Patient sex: M
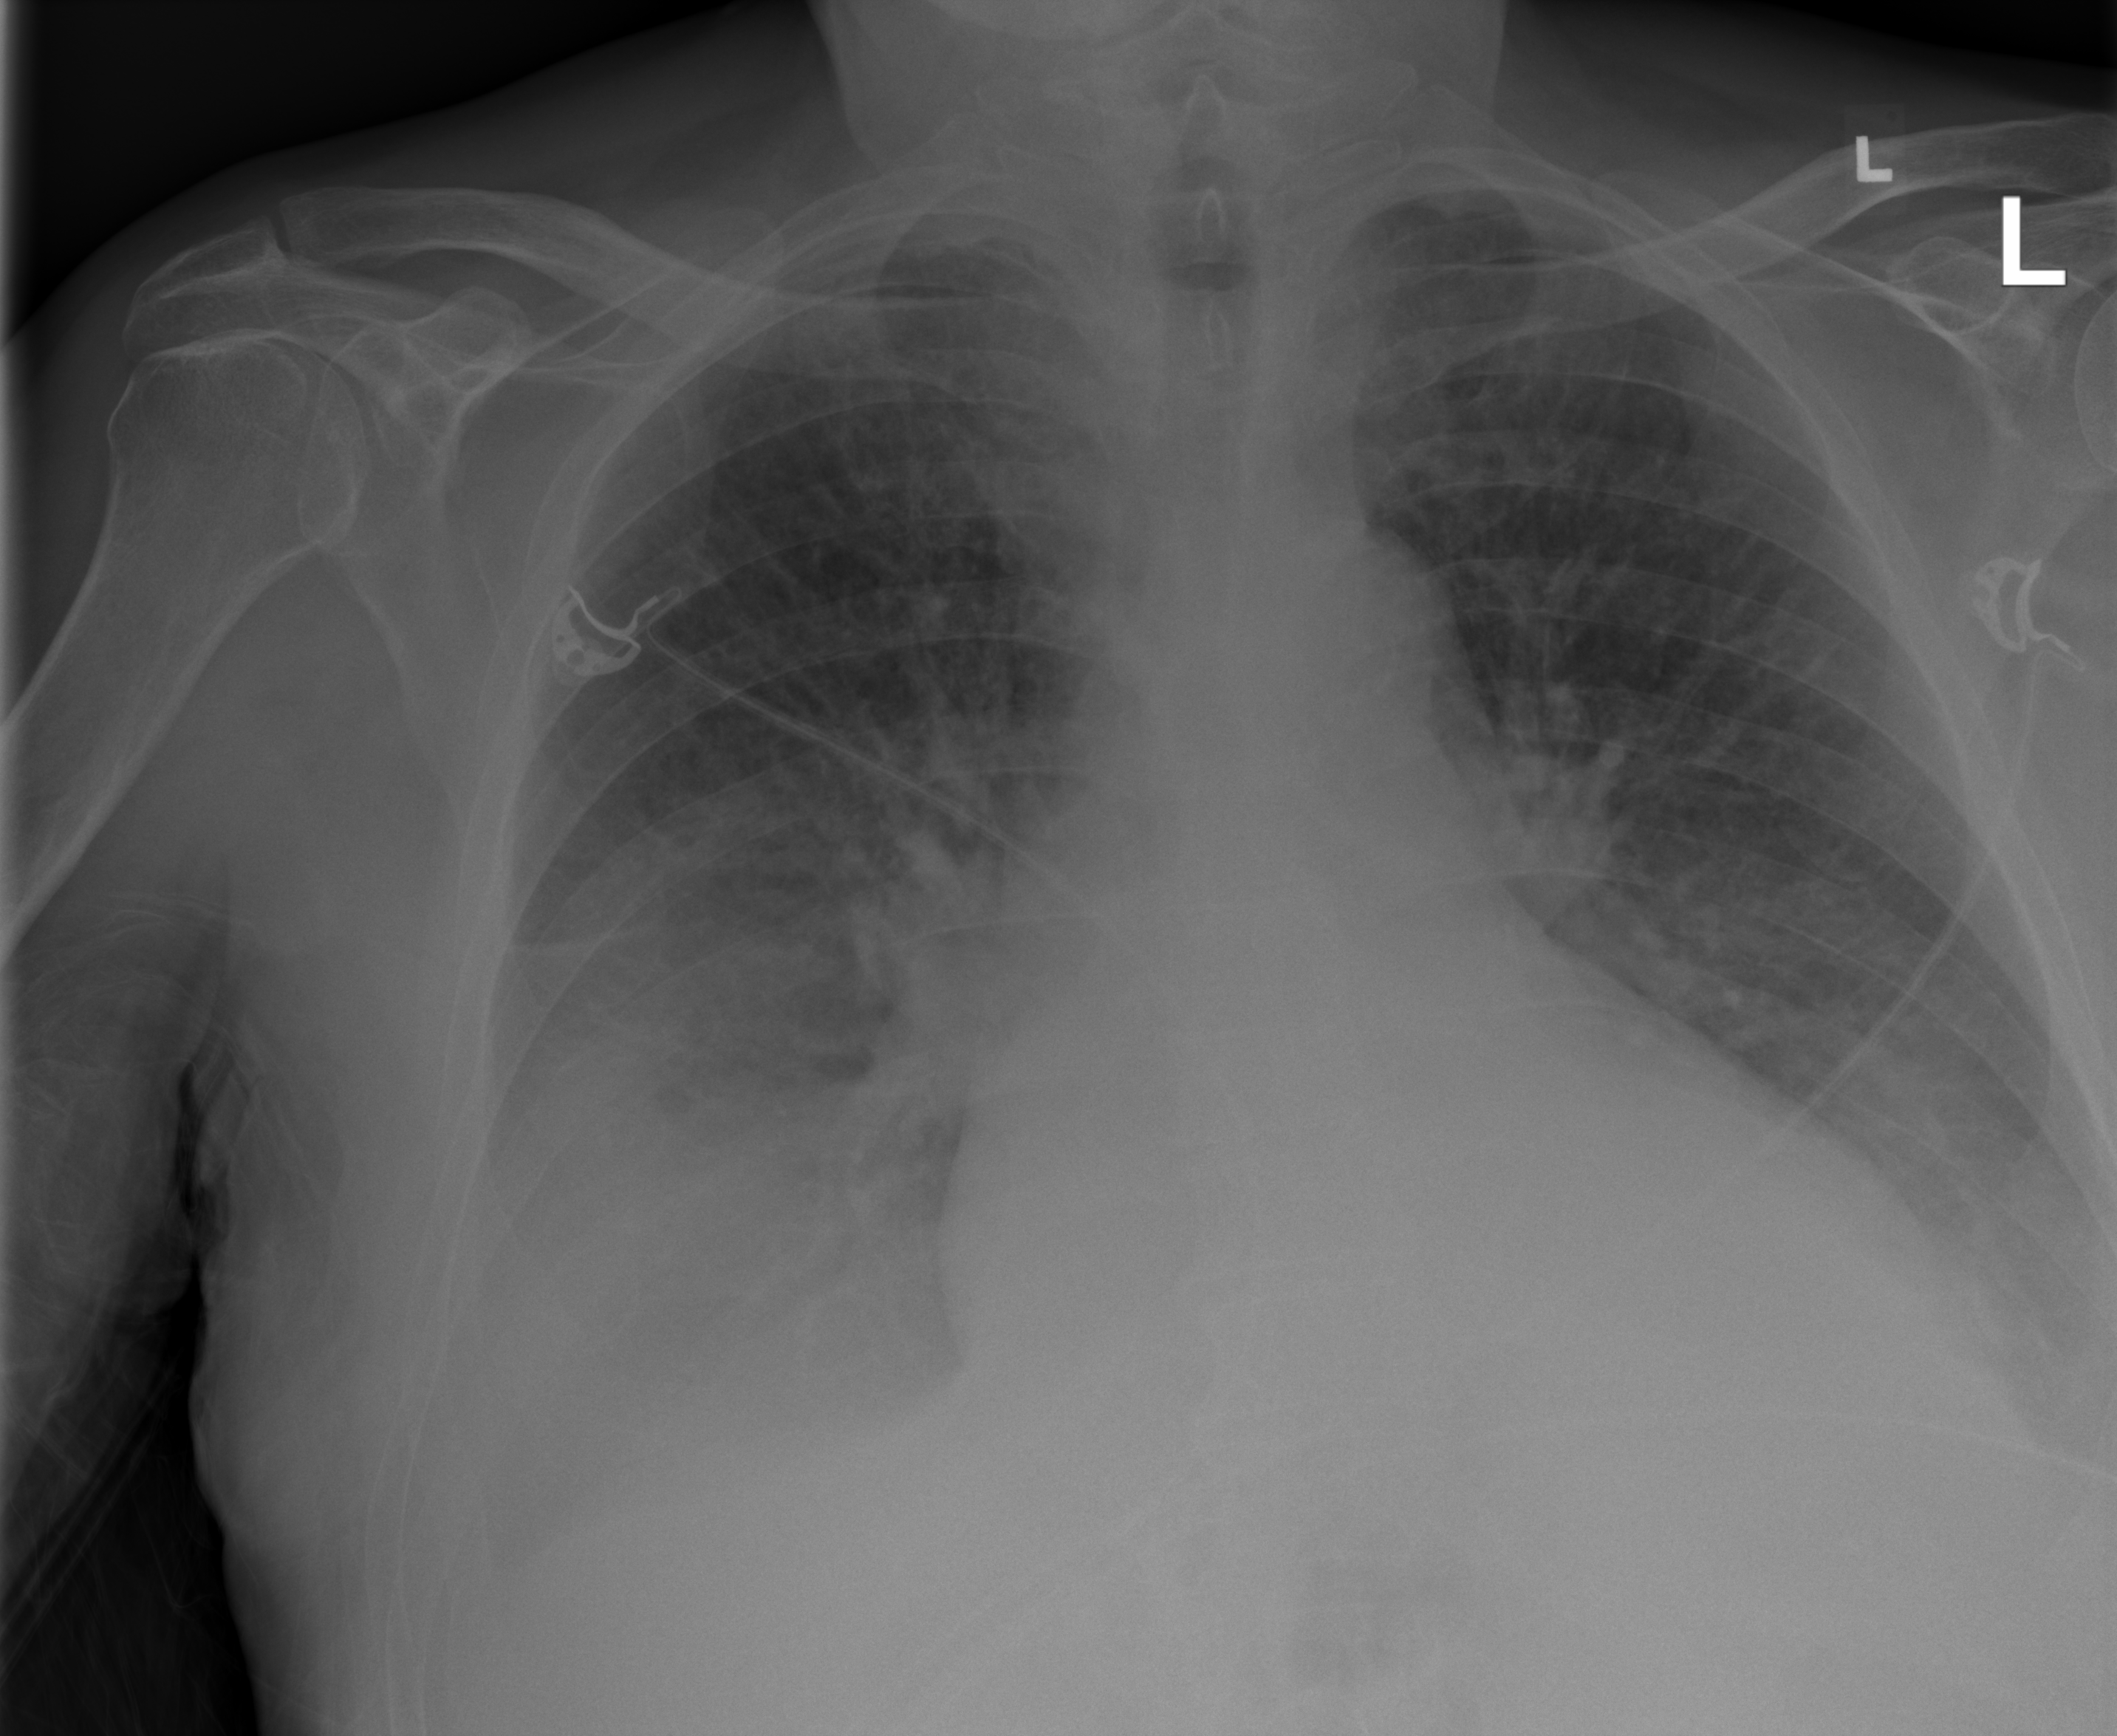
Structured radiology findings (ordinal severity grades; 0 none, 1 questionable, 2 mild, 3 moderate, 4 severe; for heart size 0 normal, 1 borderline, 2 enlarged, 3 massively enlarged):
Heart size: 2
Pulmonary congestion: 3
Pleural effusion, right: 3
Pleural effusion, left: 2
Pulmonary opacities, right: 3
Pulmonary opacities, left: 2
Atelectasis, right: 2
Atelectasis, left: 2